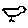
Label: bird